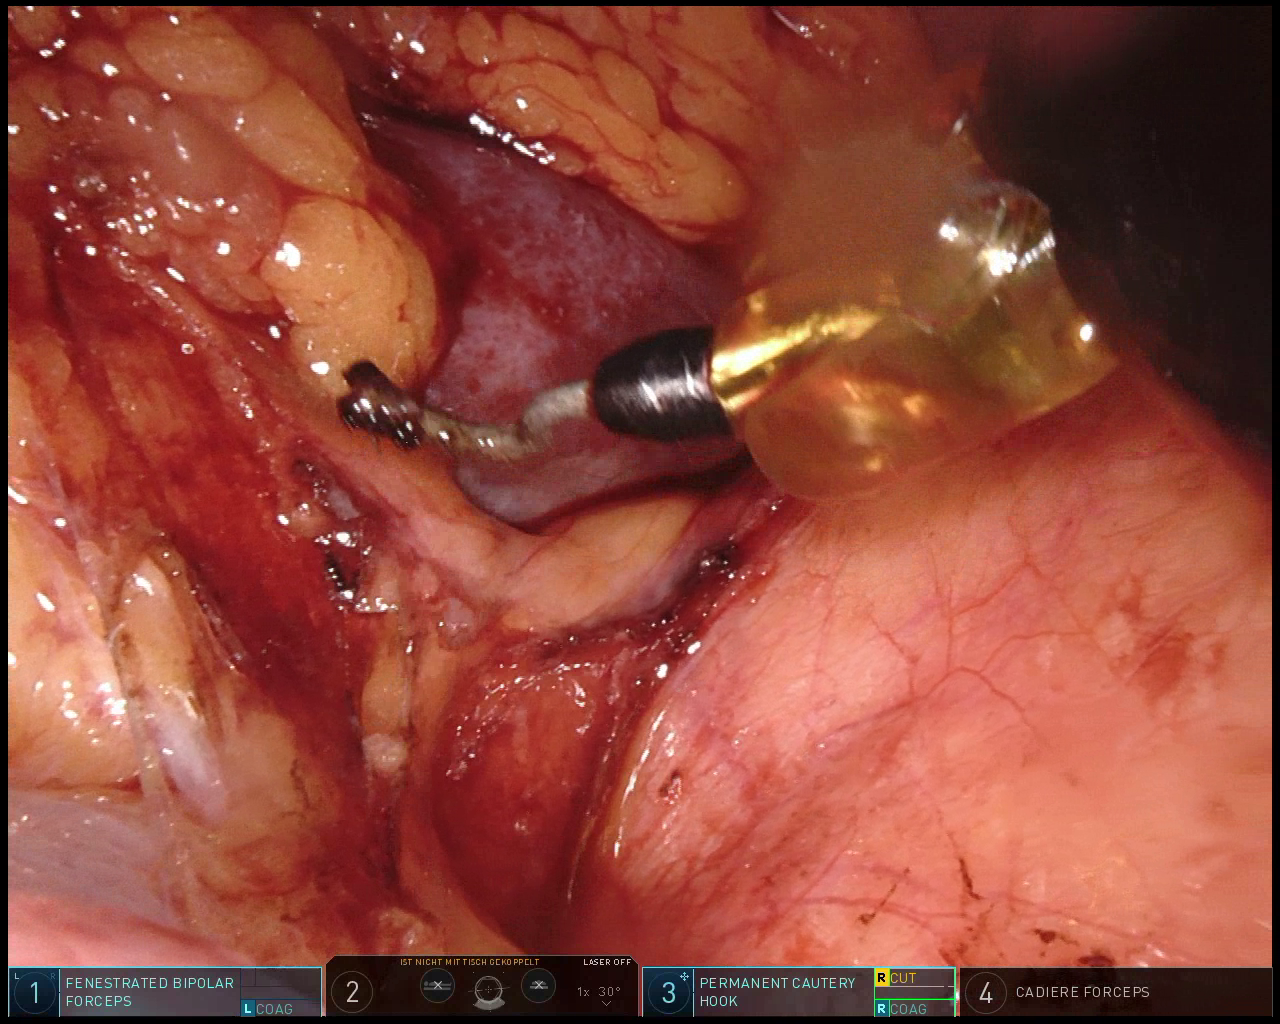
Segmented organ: spleen
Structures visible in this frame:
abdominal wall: no
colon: yes
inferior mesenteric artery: no
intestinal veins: no
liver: no
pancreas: no
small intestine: no
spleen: yes
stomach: no
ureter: no
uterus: no
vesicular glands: no